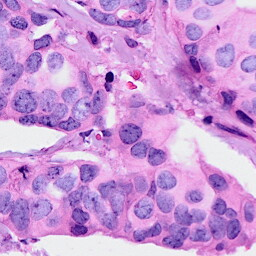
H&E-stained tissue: Breast